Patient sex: M
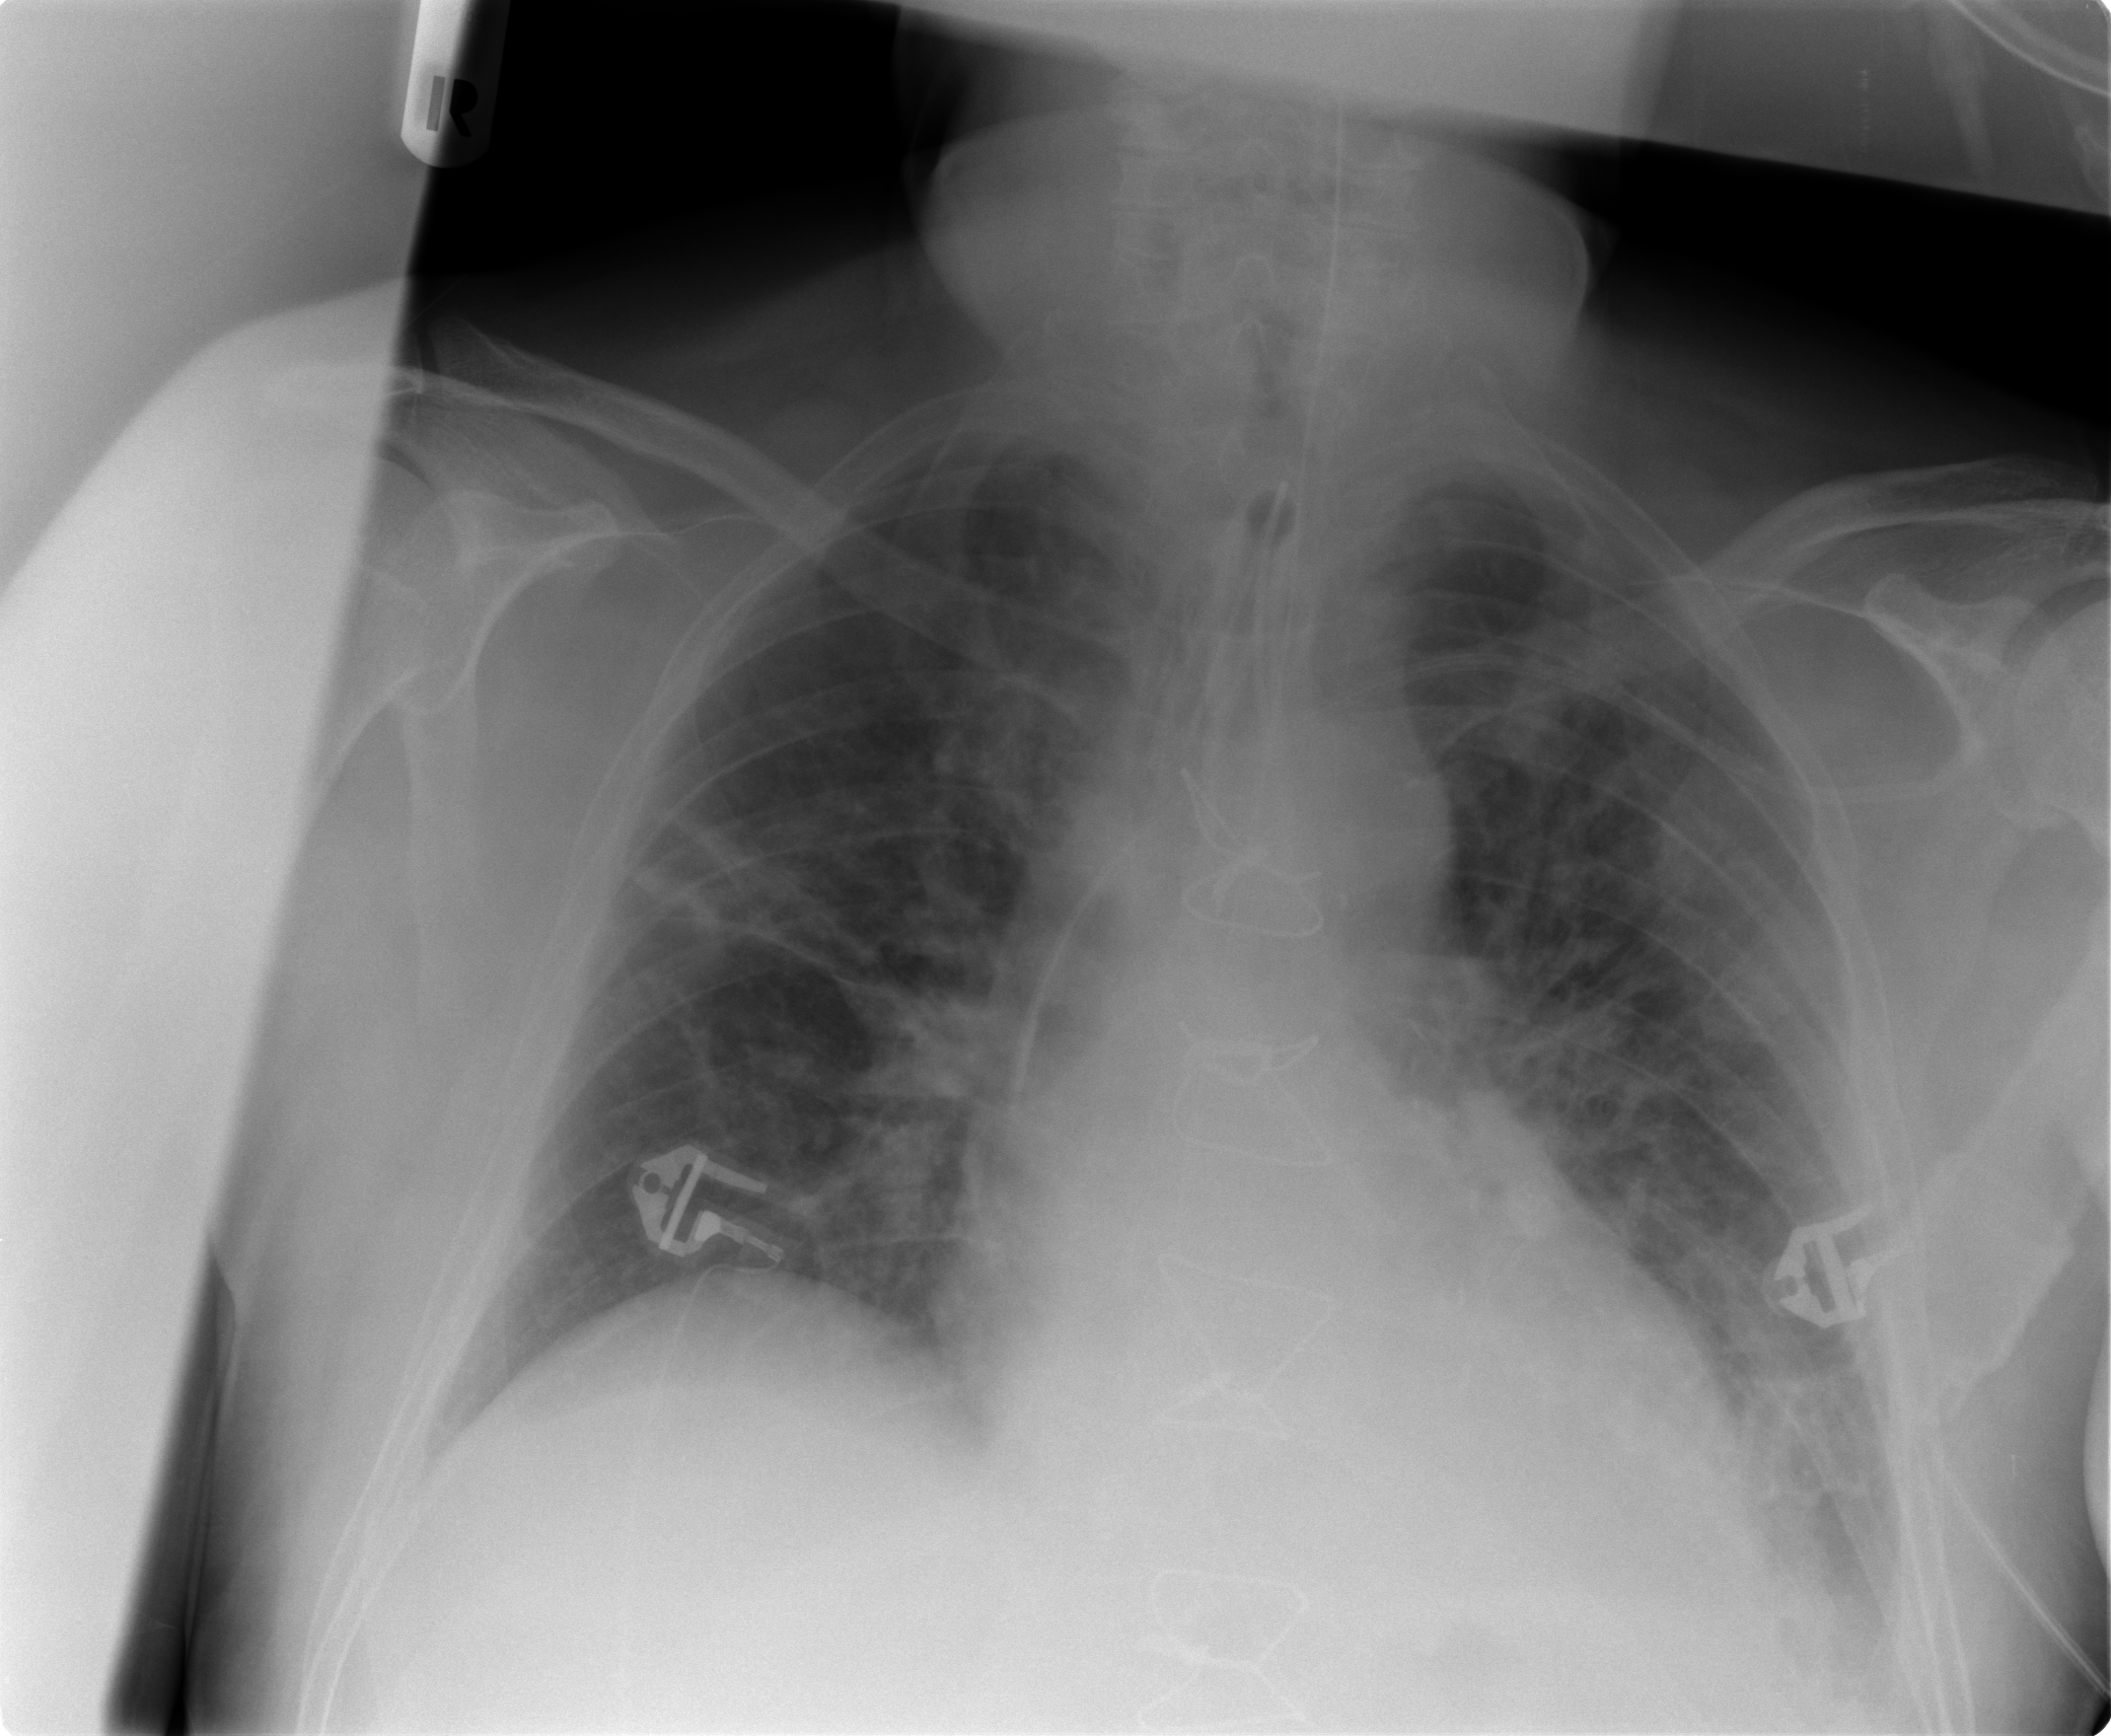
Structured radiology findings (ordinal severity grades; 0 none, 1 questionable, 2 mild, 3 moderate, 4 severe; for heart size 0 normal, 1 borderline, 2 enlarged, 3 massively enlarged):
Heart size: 2
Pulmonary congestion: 2
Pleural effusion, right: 0
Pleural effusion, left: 2
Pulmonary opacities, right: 2
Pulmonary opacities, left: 2
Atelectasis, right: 2
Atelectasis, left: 2